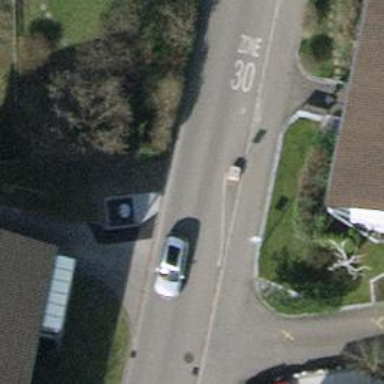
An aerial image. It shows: Traffic calming feature called choker.